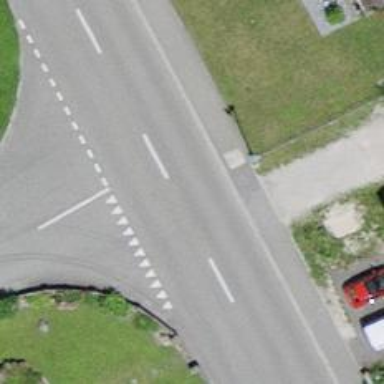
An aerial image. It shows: Unclassified road with asphalt surface.